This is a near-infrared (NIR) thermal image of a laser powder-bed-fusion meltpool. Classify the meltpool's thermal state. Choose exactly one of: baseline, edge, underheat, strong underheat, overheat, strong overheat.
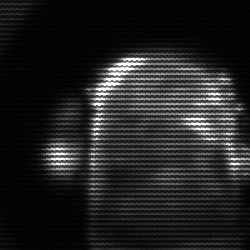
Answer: baseline